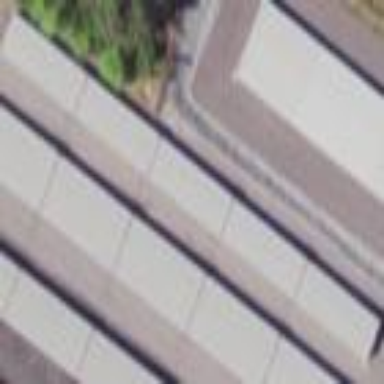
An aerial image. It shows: Group of garages.